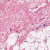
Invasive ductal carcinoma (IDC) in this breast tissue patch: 0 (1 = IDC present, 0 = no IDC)